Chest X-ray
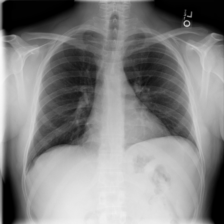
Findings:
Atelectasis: negative
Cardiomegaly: negative
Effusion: negative
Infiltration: negative
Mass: negative
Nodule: negative
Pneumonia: negative
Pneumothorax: negative
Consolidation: negative
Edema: negative
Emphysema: negative
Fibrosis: negative
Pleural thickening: negative
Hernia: negative